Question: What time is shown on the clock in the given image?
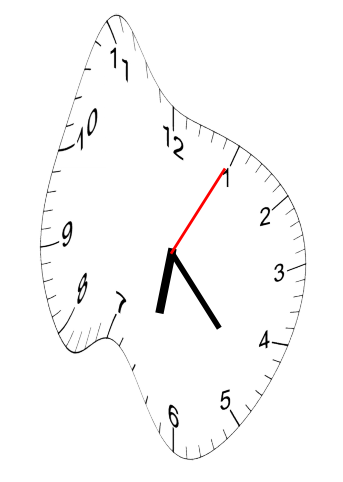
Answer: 06:23:05